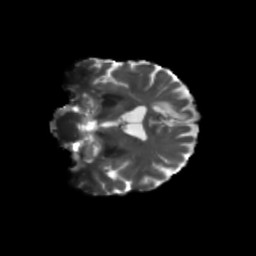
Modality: T2w
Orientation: coronal
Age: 76
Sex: female
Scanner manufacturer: siemens
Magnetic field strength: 3 T
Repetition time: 5.47 s
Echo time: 0.0854 s